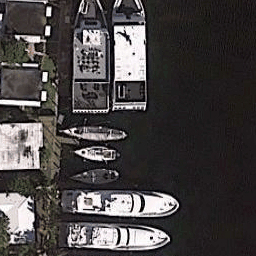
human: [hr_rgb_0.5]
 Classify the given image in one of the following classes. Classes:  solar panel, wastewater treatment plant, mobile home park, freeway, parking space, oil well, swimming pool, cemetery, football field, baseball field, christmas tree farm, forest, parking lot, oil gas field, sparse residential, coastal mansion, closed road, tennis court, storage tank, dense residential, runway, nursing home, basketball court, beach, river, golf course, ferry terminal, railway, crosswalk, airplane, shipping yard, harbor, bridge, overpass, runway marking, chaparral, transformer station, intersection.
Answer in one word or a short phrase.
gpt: harbor